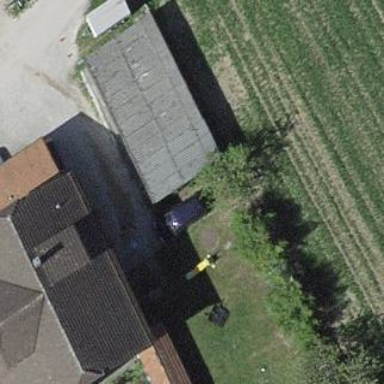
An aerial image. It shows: Garage building.